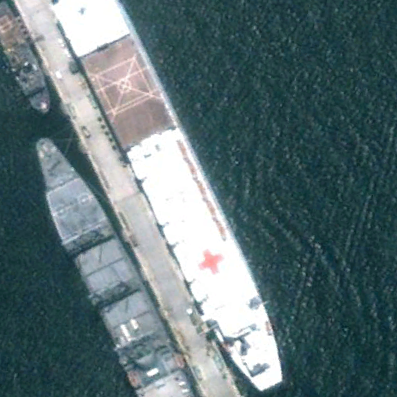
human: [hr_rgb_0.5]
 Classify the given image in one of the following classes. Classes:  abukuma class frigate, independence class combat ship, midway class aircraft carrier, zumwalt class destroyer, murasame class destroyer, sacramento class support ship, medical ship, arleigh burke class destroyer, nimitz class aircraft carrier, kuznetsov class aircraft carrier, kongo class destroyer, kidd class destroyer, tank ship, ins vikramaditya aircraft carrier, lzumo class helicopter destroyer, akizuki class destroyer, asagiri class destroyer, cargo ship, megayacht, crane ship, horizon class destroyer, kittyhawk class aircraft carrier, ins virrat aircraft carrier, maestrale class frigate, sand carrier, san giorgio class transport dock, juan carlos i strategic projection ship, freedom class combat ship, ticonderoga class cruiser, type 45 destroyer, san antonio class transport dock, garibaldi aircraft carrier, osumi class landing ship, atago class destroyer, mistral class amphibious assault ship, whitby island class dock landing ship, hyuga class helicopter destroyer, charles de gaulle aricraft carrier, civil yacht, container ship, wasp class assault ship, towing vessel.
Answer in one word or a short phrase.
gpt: Medical ship